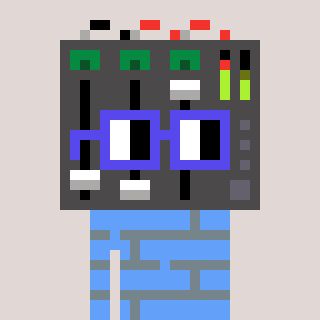
a pixel art character with square blue glasses, a mixer-shaped head and a blue-colored body on a warm background